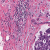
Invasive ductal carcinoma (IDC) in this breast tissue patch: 0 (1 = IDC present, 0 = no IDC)